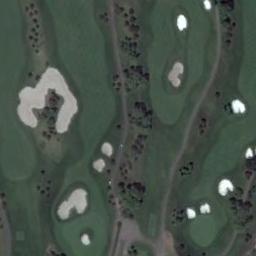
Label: golf_course